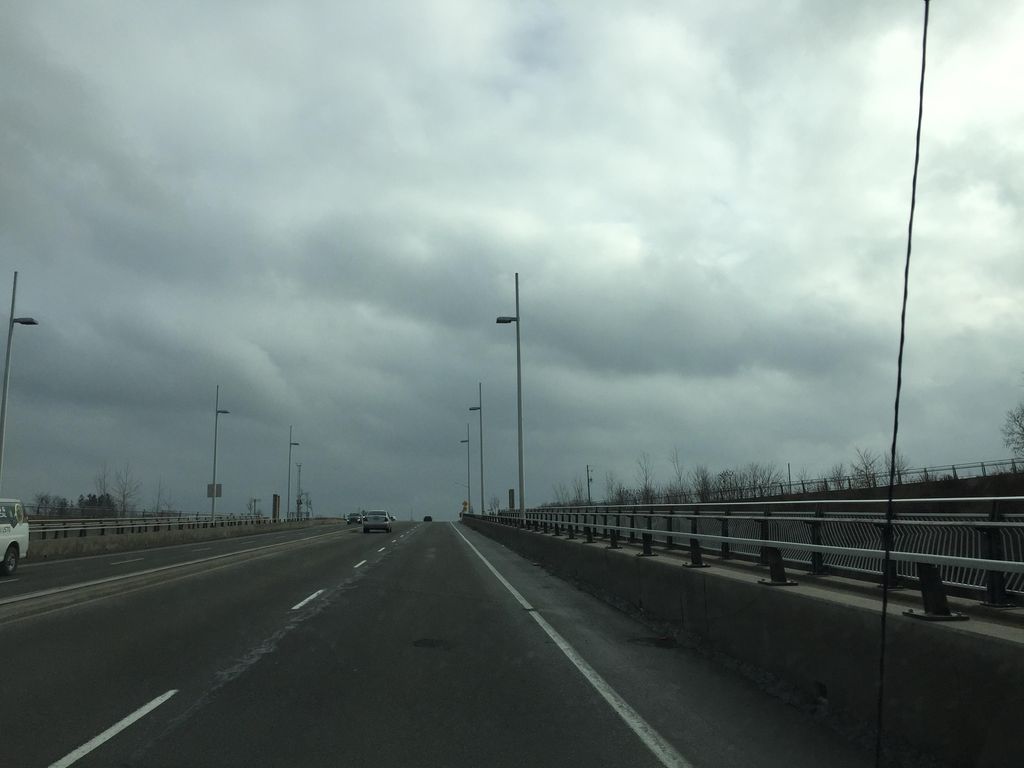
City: kitchener-waterloo